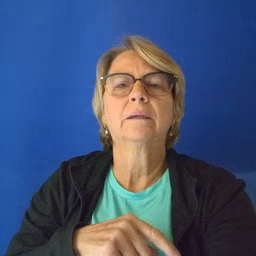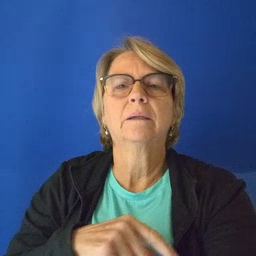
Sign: tongue